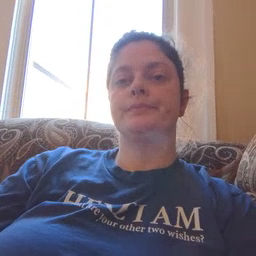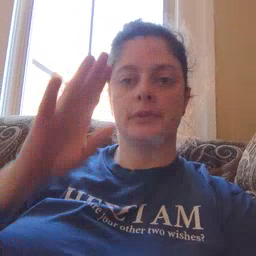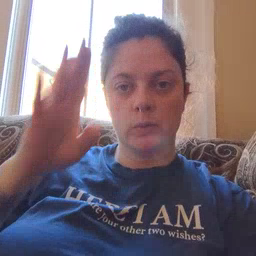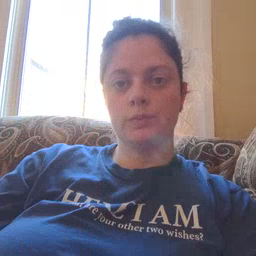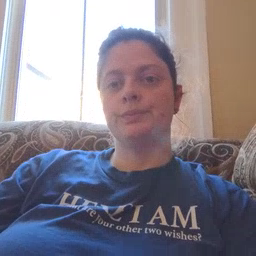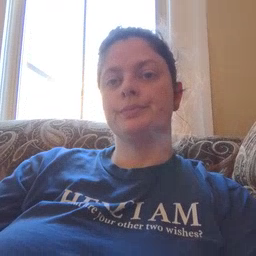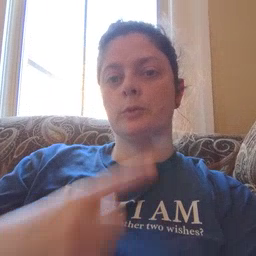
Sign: hello